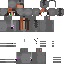
A female skeleton skin with dark skin, wearing brown long hair dressed in a black armor chest and black pants, featuring a closed mouth.